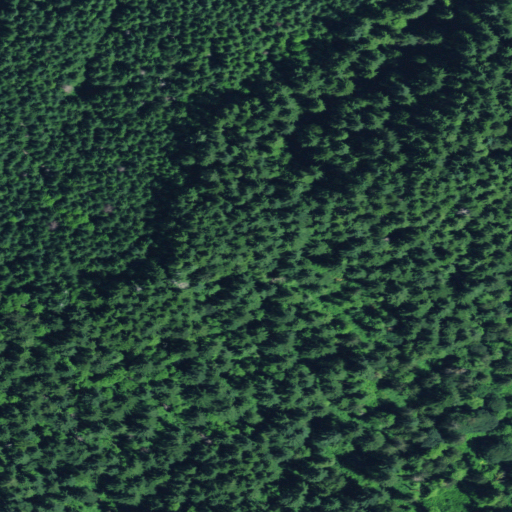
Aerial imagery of mountain in Oregon named Diamond Peak containing mixed forest and evergreen forest